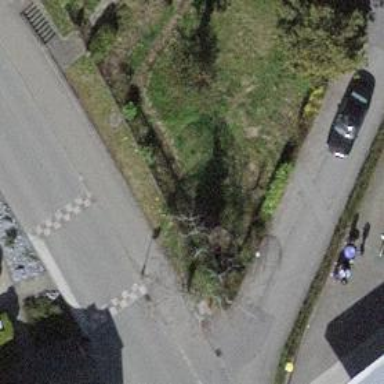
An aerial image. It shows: Post box is visible.